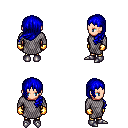
a pixel art fantasy rpg character, female body template, human, light skin, chain mail, gold greaves, blue left-swept hairstyle, gold gloves, metal boots, four views (front, back, left, right), 2x2 character sprite sheet, small pixel art, hard edges, no anti-aliasing